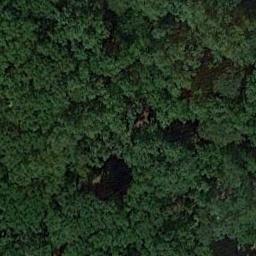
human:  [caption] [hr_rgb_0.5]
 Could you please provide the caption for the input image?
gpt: The forest is full of green trees .

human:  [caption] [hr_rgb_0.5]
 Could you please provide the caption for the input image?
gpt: This is a dense forest .

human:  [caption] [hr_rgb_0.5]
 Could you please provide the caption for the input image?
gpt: The forest has a lot of dense dark green trees .

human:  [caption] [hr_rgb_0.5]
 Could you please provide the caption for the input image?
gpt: Many dense green trees are in a forest .

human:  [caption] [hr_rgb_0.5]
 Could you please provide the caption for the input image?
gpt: A dense forest with many green trees .